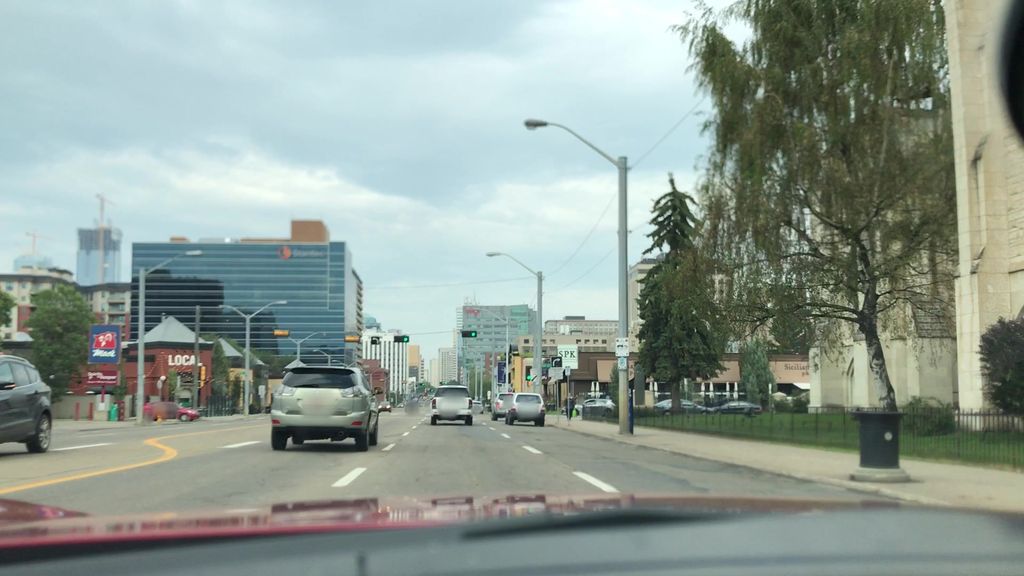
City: edmonton